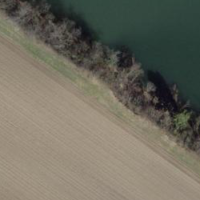
EUNIS habitat code: 52
Species observed at this site:
Pulmonaria obscura